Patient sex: M
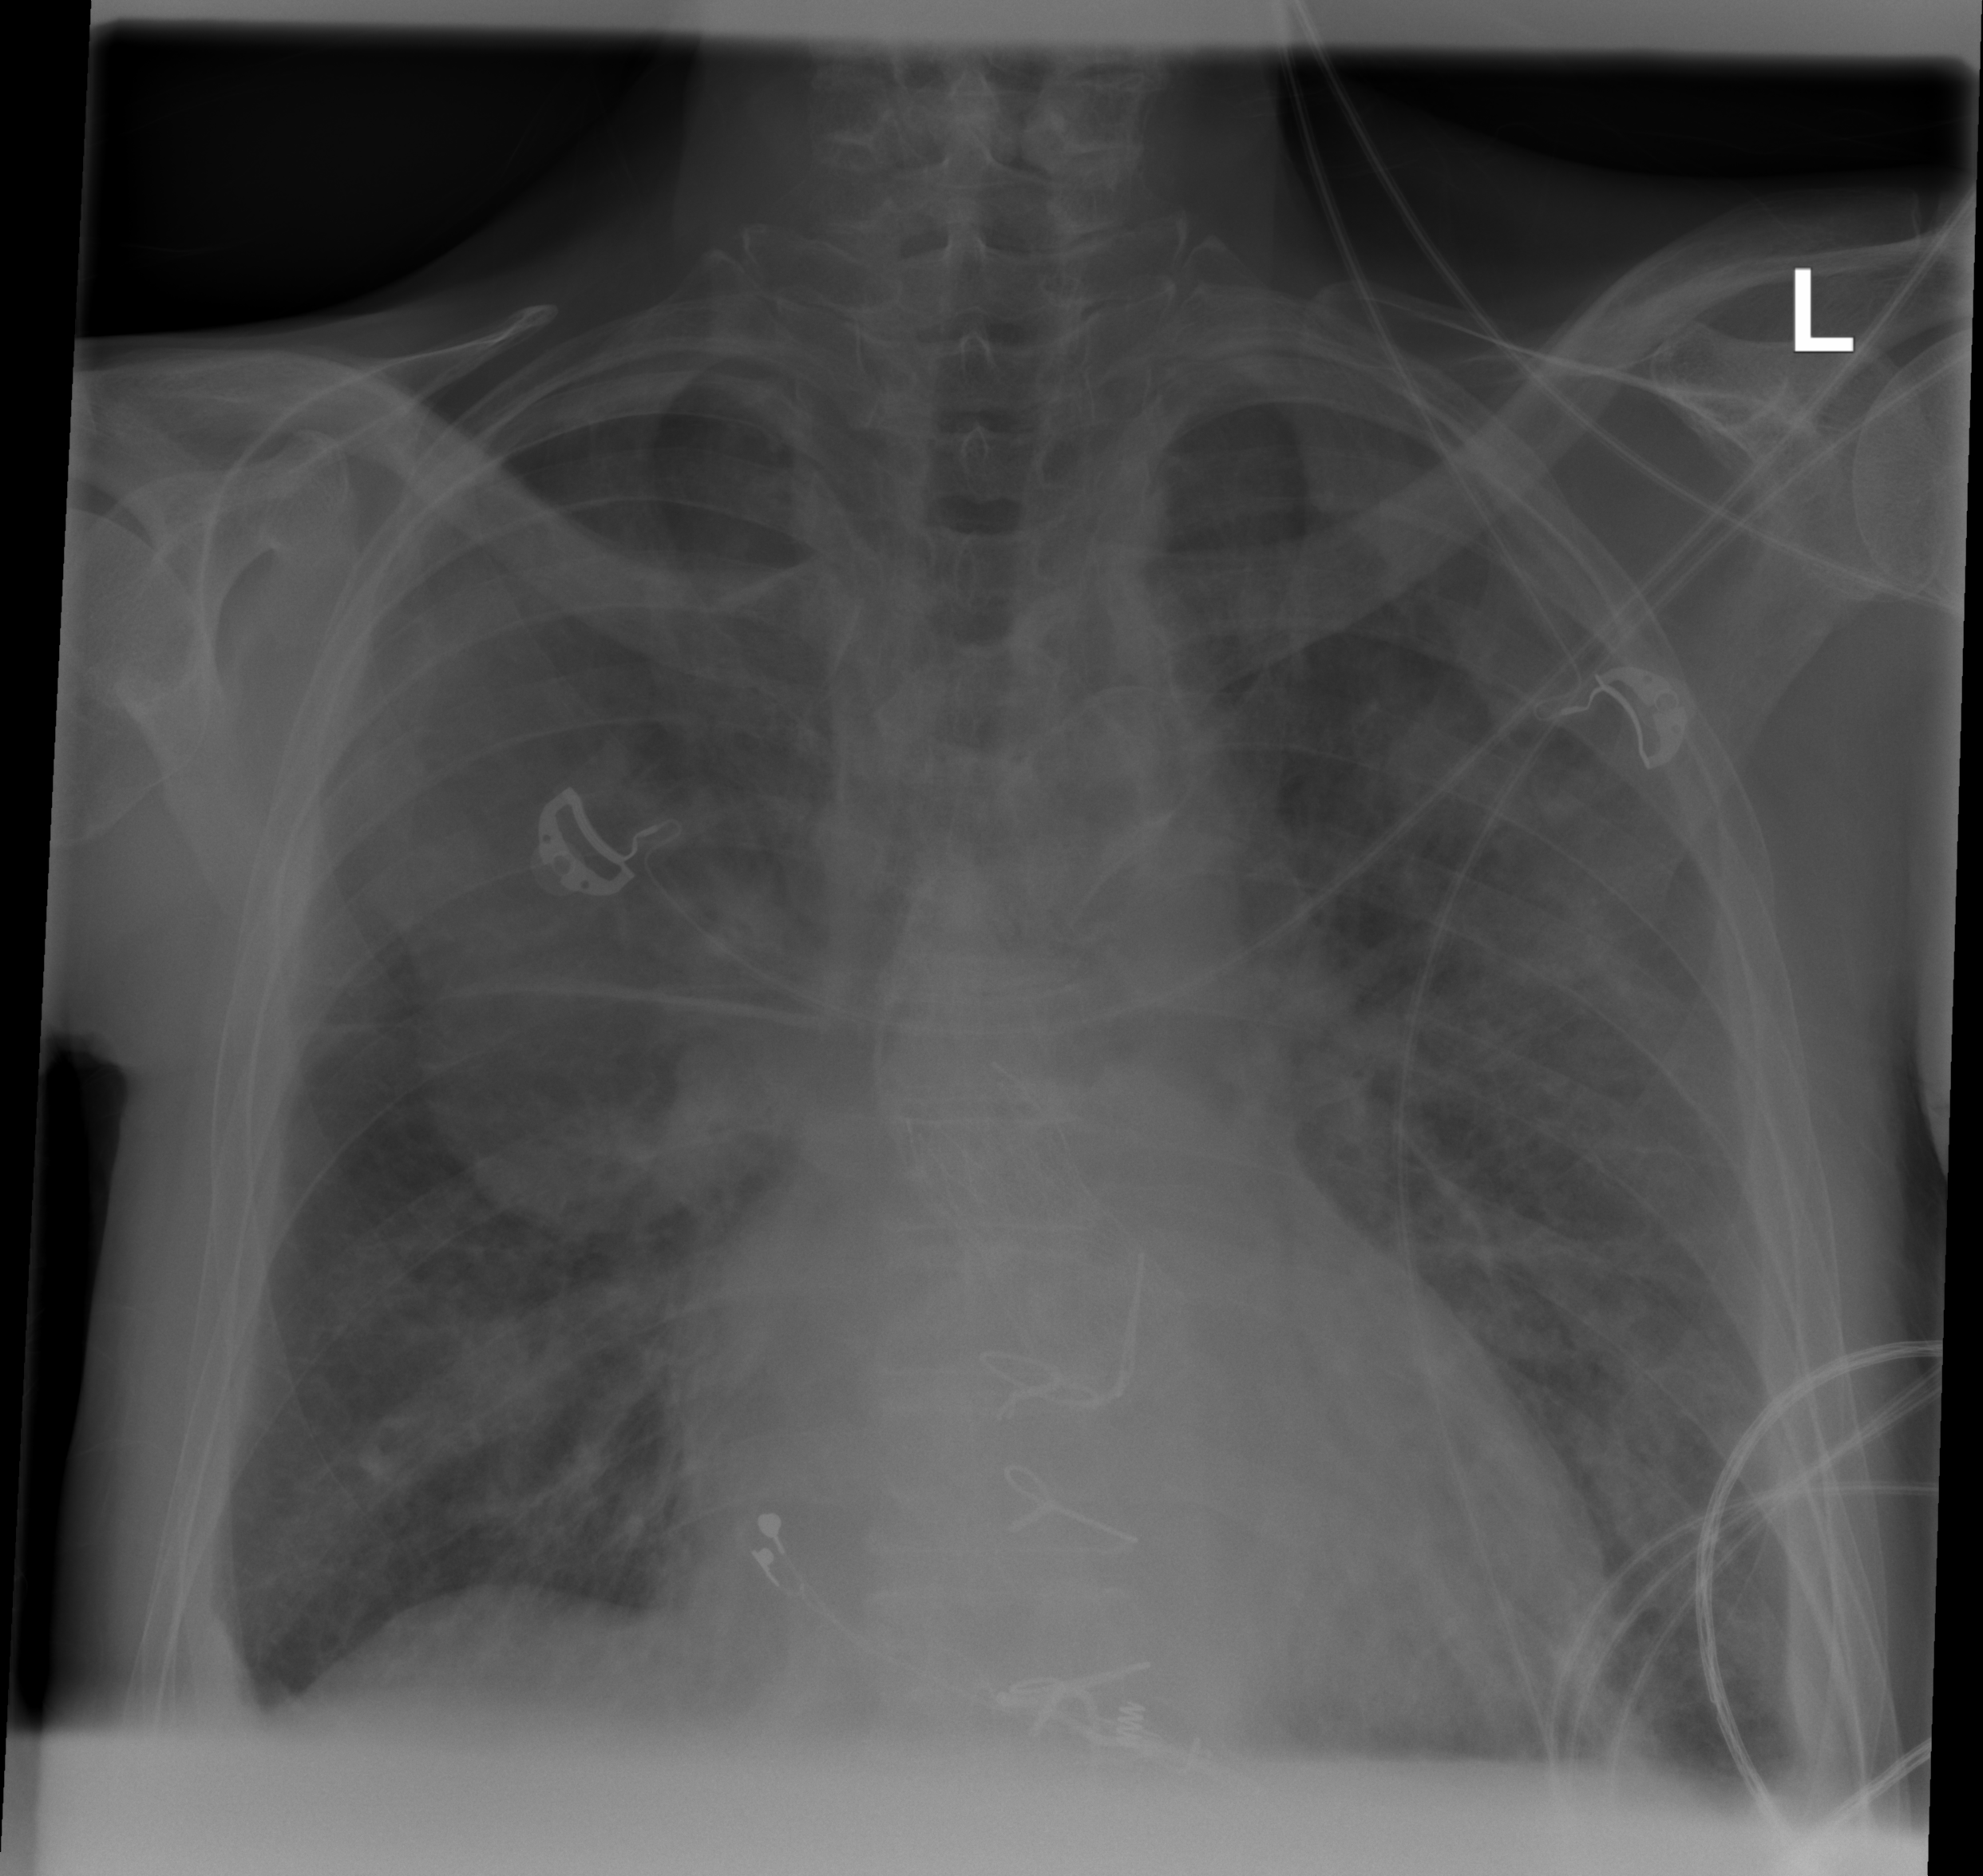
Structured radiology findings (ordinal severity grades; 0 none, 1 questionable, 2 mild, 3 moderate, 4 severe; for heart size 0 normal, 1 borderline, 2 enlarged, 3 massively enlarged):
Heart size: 2
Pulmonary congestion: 0
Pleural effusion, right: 3
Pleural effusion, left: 0
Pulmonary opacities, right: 2
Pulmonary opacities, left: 2
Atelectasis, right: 2
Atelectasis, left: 2